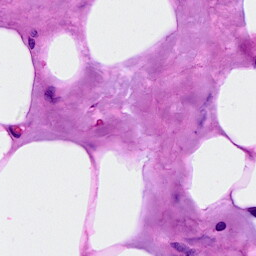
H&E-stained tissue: Breast